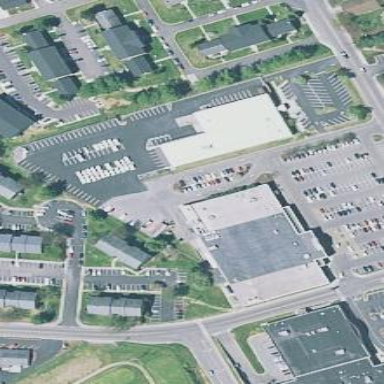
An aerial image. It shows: Supermarket building.